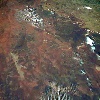
Label: land